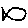
Label: fish